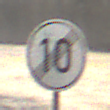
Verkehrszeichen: EndeGeschwindigkeit10
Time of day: MorningAfternoon
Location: Outdoor (Nature)
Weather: PartlyCloudy
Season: Winter
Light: Natural